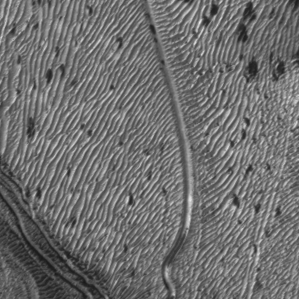
Label: frost